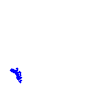
Particle: proton